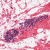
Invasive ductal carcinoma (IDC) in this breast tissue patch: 0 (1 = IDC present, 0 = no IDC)